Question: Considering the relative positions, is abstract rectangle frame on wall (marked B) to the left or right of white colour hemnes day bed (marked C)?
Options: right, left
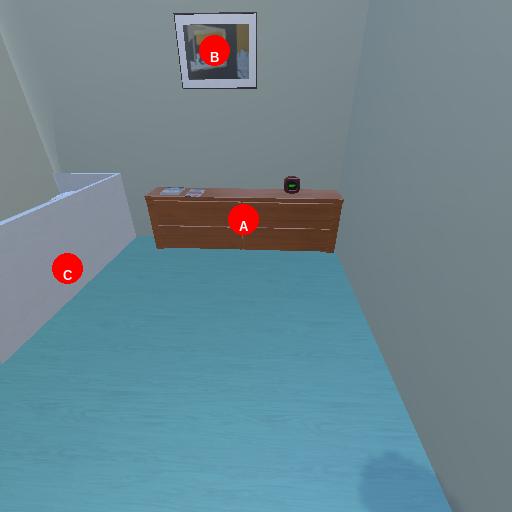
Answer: right